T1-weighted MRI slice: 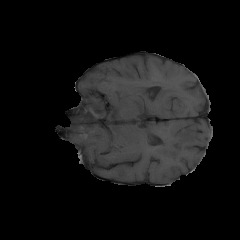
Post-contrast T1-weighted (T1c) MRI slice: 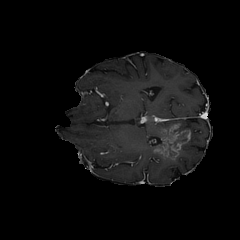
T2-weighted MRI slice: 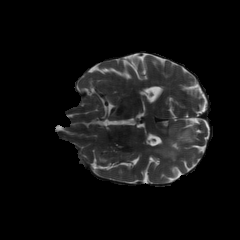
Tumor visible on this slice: yes